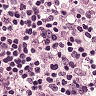
Metastatic tissue present: no